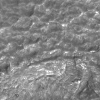
Atmospheric dust classification: not_dusty